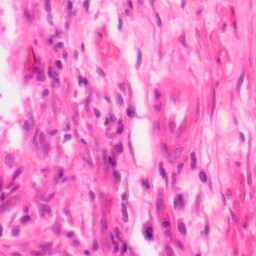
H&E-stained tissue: Colon